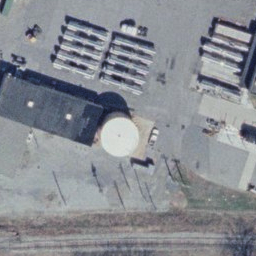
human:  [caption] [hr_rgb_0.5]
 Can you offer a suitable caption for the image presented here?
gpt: There is a white storage tank on the lawn with some containters beside .

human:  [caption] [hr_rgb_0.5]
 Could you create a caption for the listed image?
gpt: A storage tank is in the lawn with some containters beside .

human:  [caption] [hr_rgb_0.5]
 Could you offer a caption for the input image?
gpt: There is one storage tank on the lawn and some white containters beside .

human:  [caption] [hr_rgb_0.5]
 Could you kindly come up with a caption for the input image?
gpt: A storage tank is on the lawn and some containters arranged neatly beside .

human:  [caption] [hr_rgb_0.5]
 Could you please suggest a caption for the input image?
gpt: A storage tank is on the lawn and some buildings and containters beside .